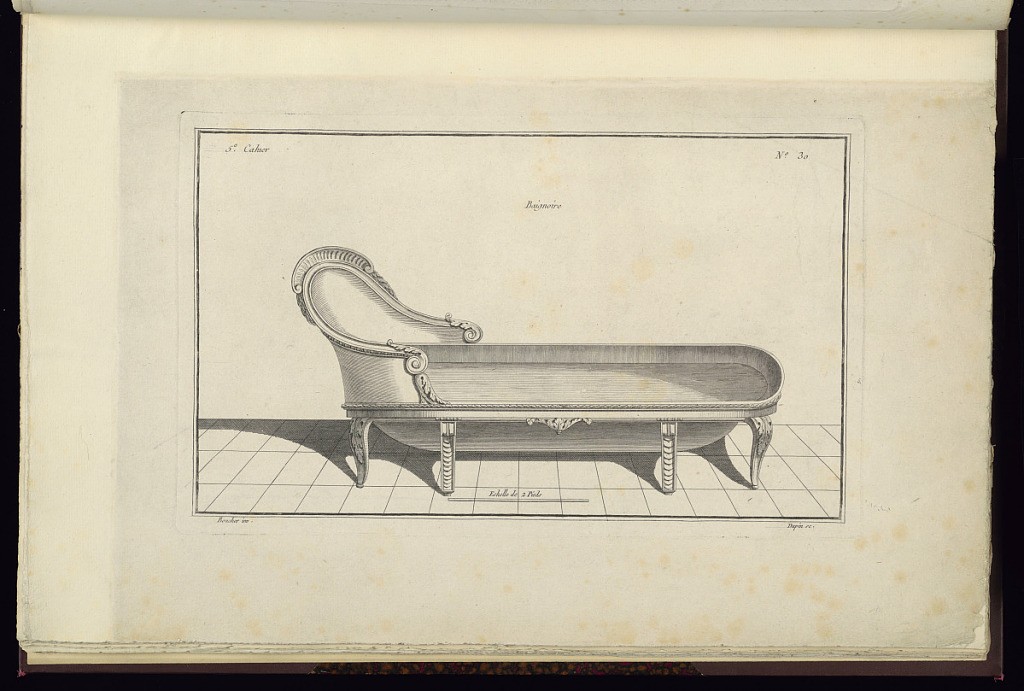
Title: Baignoire
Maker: Juste-François Boucher, French, 1736 – 1782
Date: ca. 1775
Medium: Engraving on off white laid paper
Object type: Print
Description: Design for a bathtub, viewed from the side, with a high back, and carving including scrolls, acanthus leaves, and fluting. The plate is signed.